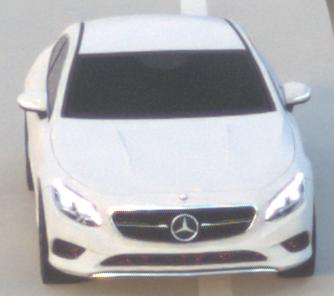
Make: Mercedes-Benz
Model: S 400 Coupé
Detailed model: S-Class (217) Coupé
Model produced from: 2015/10
Model produced until: 2017/09
Doors: 2
Color: white
Road condition: dry road
Daytime: sunrise or sunset
Contrast: low contrast